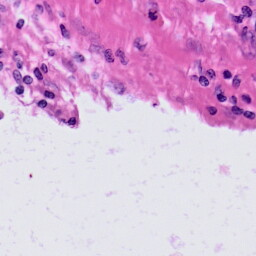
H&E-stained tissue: Skin